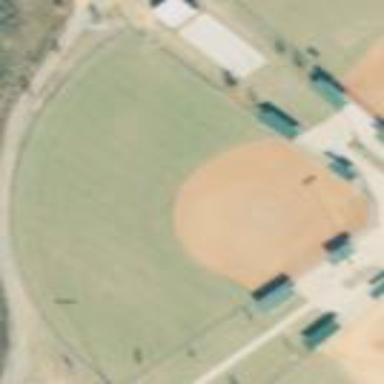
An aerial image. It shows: Baseball pitch for leisure land activities.